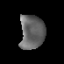
Tissue: prostate
Cell type: Epithelial cells
Senescence score: 0.355
Nuclear area (px): 811
Mean DAPI intensity: 102.17